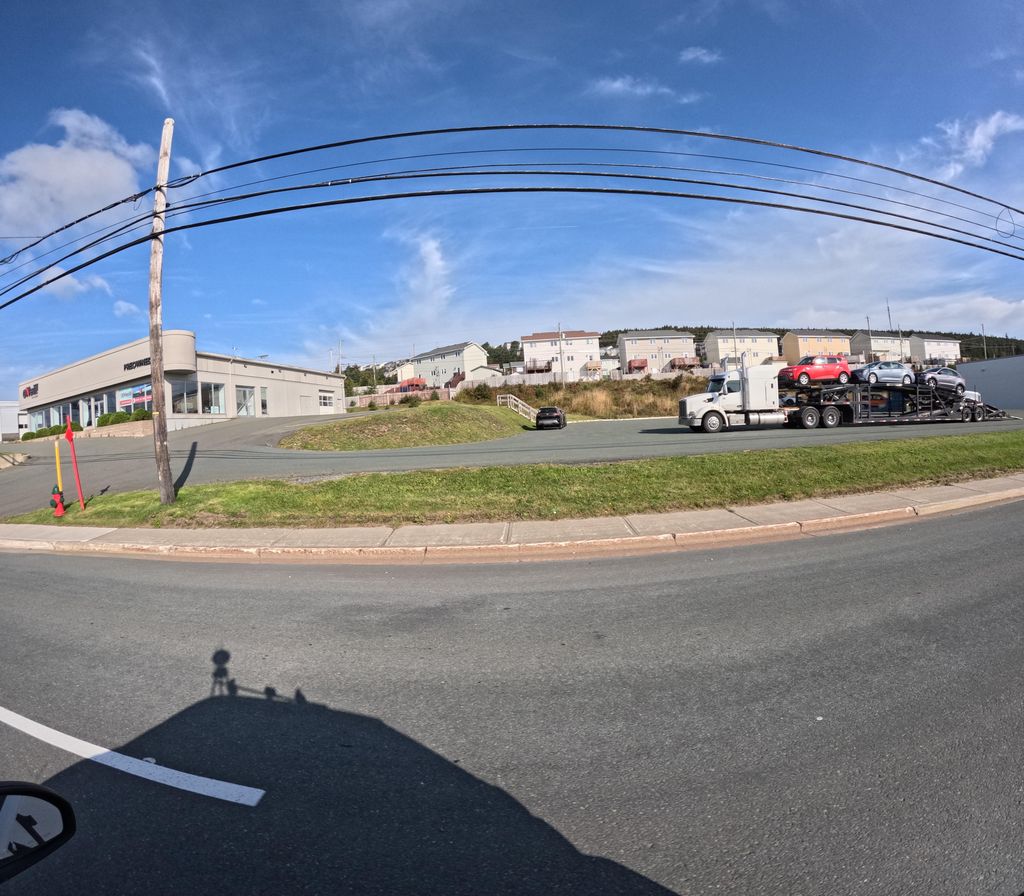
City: st_johns